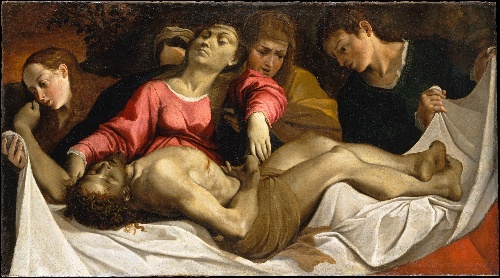
Title: The Lamentation
Artist: Ludovico Carracci
Artist bio: Italian, Bologna 1555–1619 Bologna
Date: ca. 1582
Object type: Painting
Classification: Paintings
Medium: Oil on canvas
Dimensions: 37 1/2 x 68 in. (95.3 x 172.7 cm)
Department: European Paintings
Credit line: Purchase, Lila Acheson Wallace and The Annenberg Foundation Gifts; Harris Brisbane Dick, Rogers, and Gwynne Andrews Funds; Pat and John Rosenwald, Mr. and Mrs. Mark Fisch, and Jon and Barbara Landau Gifts; Gift of Mortimer D. Sackler, Theresa Sackler and Family; and Victor Wilbour Memorial, Marquand, The Alfred N. Punnett Endowment, and Charles B. Curtis Funds, 2000
Accession year: 2000
Repository: Metropolitan Museum of Art, New York, NY
Tags: Lamentation|Virgin Mary|Christ|Mary Magdalene|Saint John the Evangelist